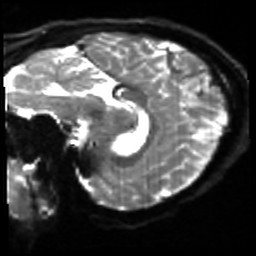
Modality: sbref
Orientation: sagittal
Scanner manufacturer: siemens
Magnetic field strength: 3 T
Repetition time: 4 s
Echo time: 0.0594 s